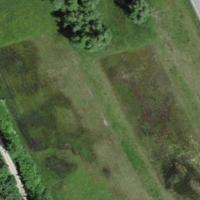
EUNIS habitat code: 23
Species observed at this site:
Geum rivale